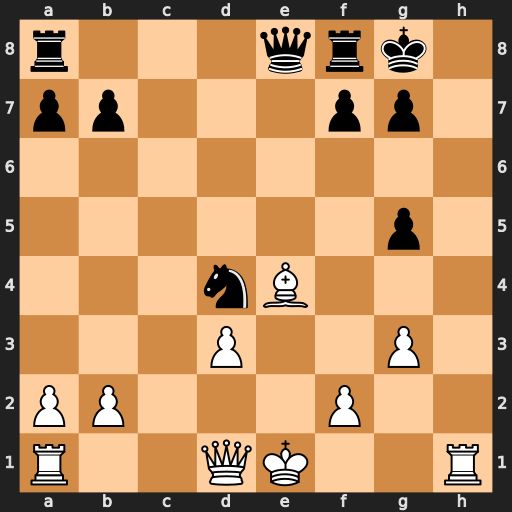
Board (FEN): r3qrk1/pp3pp1/8/6p1/3nB3/3P2P1/PP3P2/R2QK2R
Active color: w
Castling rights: KQ
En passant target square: -
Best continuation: Rh8+ Kxh8 Qh5+ Kg8 Qh7#